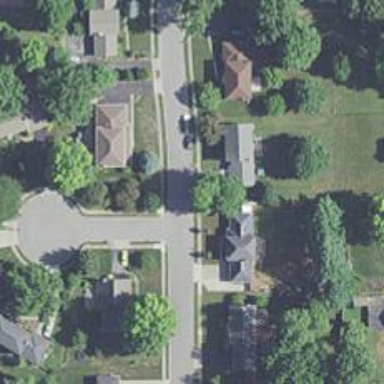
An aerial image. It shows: Residential road with separate asphalt sidewalk.